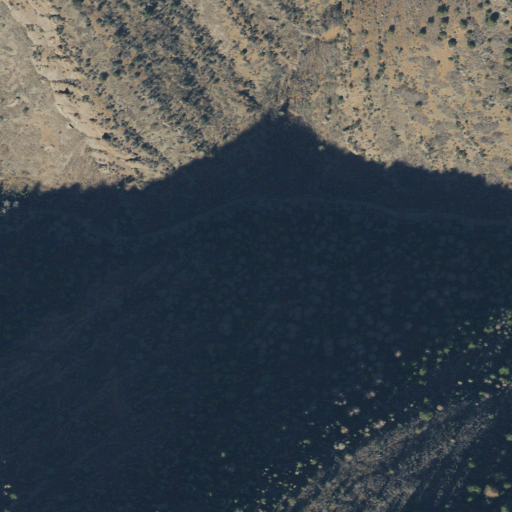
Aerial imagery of valley in Utah named Trough Spring Hollow containing evergreen forest, deciduous forest, shrub, and open development